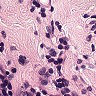
Metastatic tissue present: no